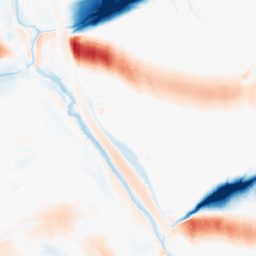
Category: morphological
Decomposition family: morphological_ellipse
Decomposition parameters: operation: average
width: 50
height: 10
Upsampling method: sinc_hamming
Upsampling parameters: scale: 4
kernel_size: 16
Upsampling scale: 4